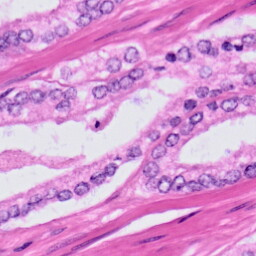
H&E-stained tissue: Prostate